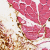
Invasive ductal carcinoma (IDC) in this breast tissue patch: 0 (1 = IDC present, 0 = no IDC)